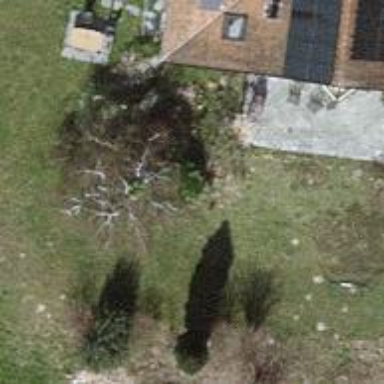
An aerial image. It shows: Deciduous broadleaved tree in garden.